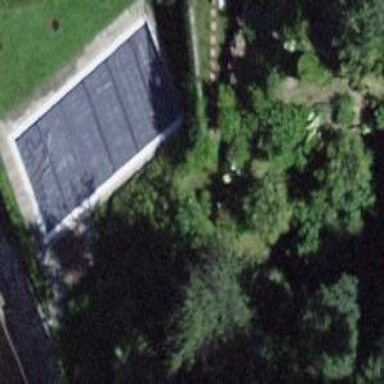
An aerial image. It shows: Swimming pool located in leisure land.